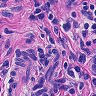
Metastatic tissue present: yes